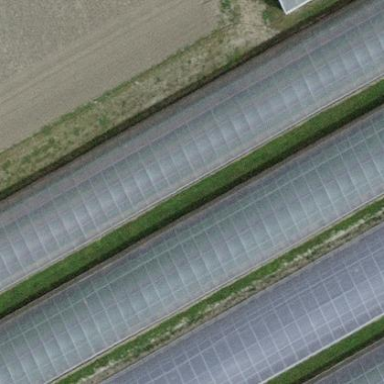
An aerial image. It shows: Greenhouse.